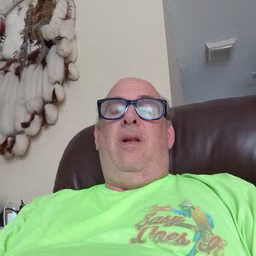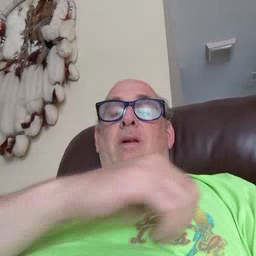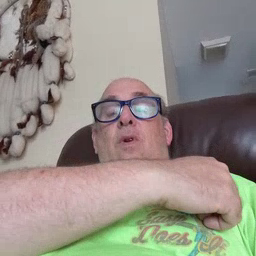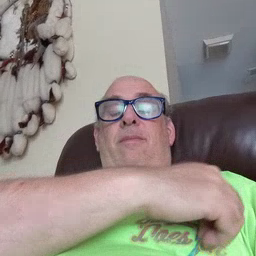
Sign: arm